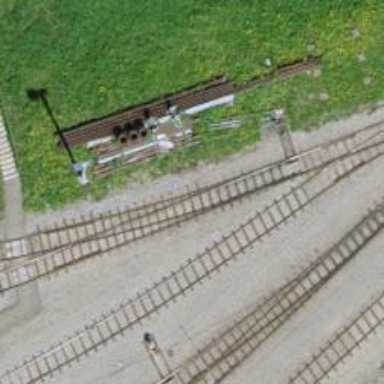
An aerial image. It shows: Narrow-gauge railway yard with electrified tracks using contact line.